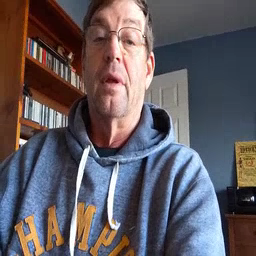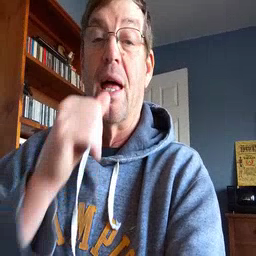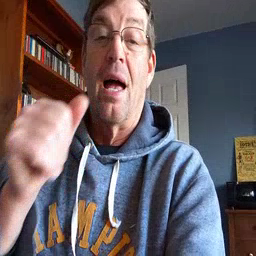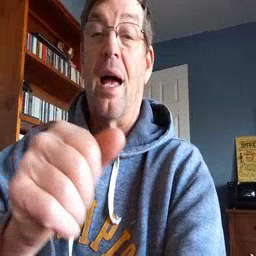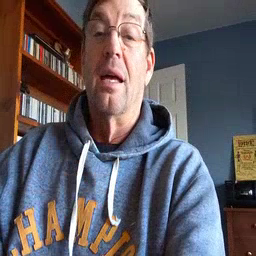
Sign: hide